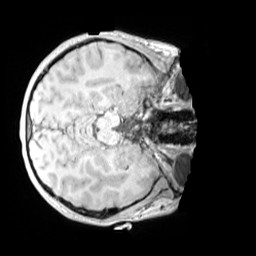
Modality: MP2RAGE
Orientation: axial
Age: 10
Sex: female
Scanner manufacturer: siemens
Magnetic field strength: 3 T
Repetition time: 4 s
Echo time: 0.00303 s